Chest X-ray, PA view. Patient: 51 years old, sex F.
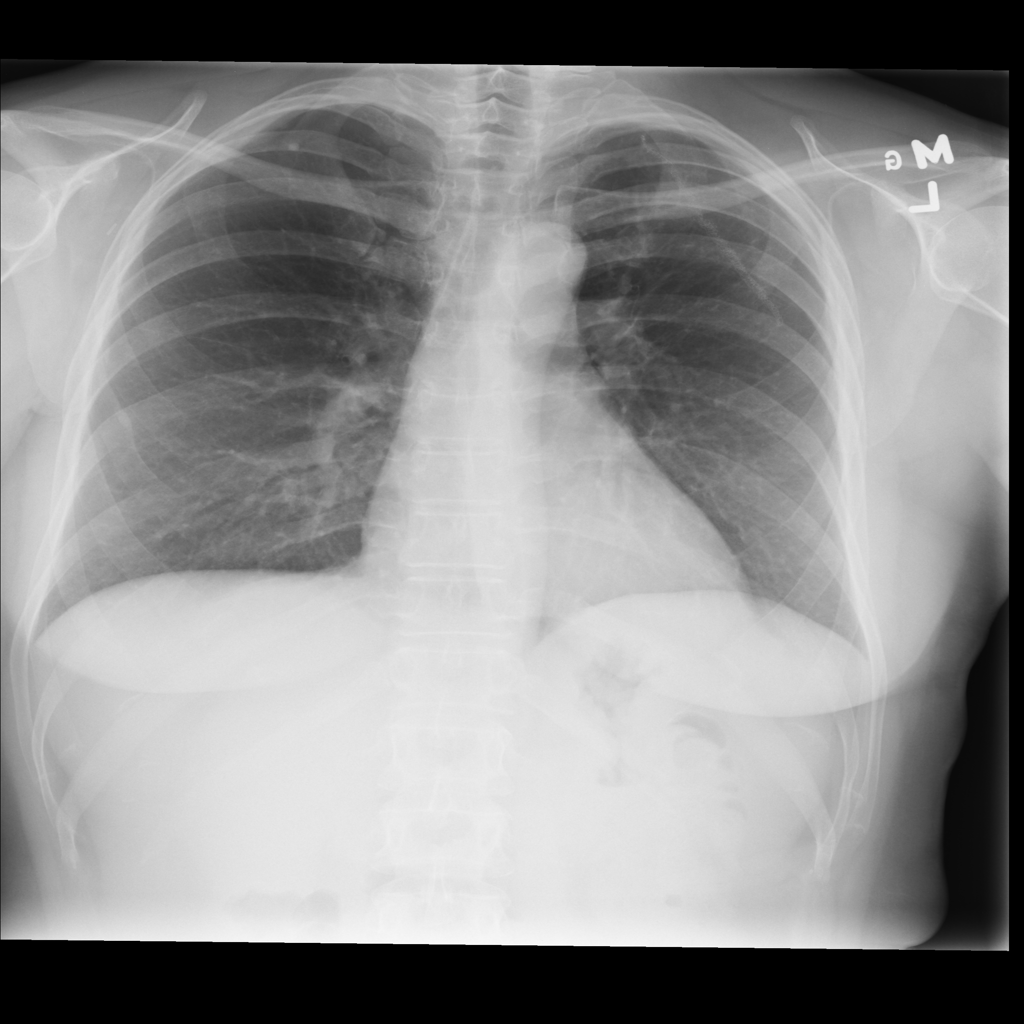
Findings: No Finding